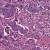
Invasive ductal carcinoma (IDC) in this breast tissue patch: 1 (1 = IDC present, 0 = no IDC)